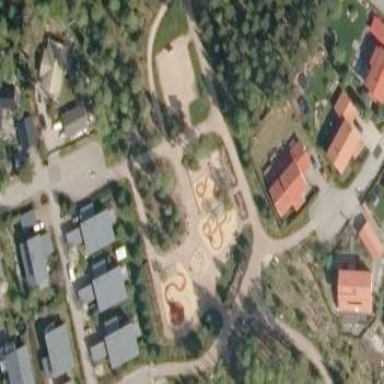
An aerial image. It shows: Playground area for leisure land.